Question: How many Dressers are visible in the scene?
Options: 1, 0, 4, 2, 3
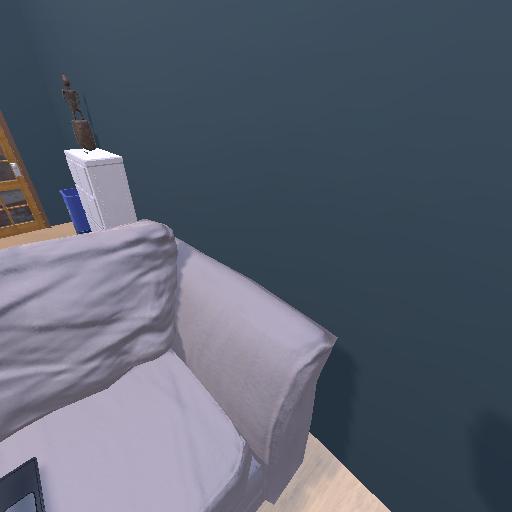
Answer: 1